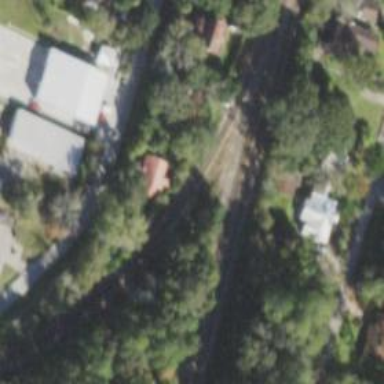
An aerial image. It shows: Railway junction.